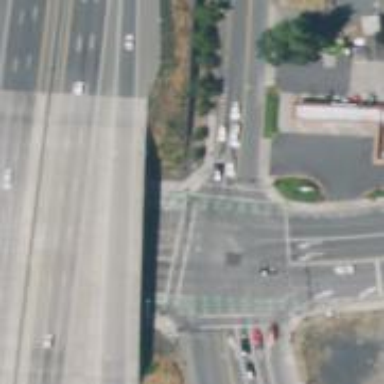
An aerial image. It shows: Marked crossing on the road.